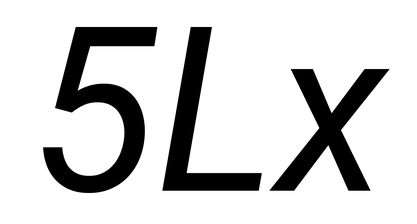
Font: Roboto-Italic_Italic